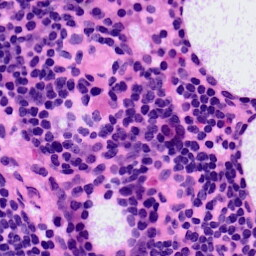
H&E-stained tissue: LymphNode